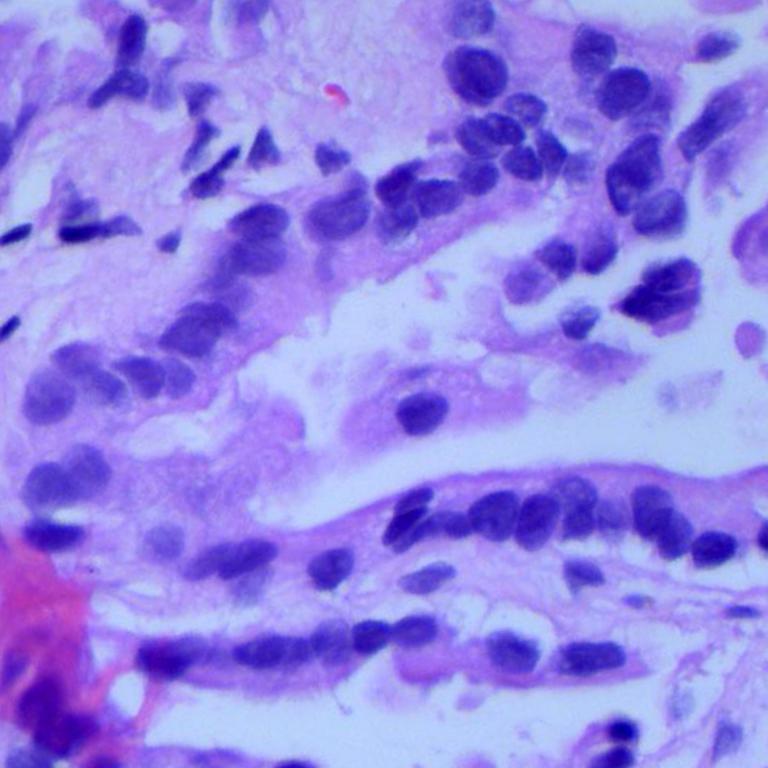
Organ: lung
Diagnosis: adenocarcinomas